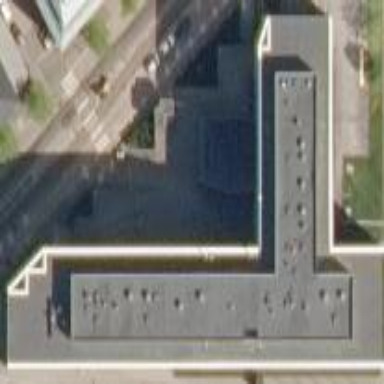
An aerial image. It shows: Public building.